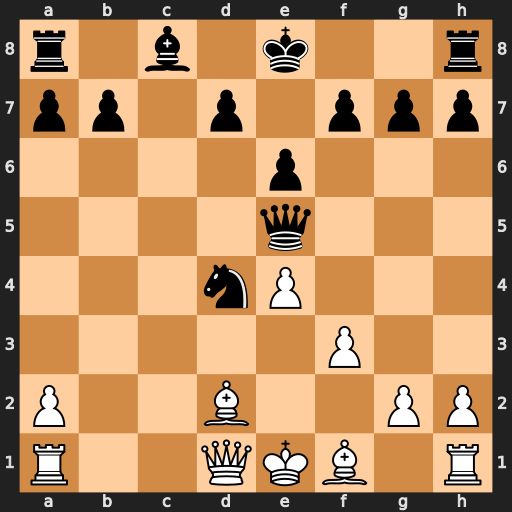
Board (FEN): r1b1k2r/pp1p1ppp/4p3/4q3/3nP3/5P2/P2B2PP/R2QKB1R
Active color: w
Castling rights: KQkq
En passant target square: -
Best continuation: Bc3 Nxf3+ Qxf3